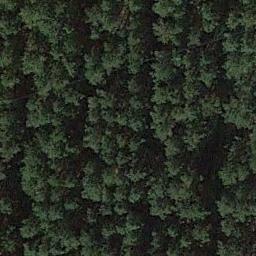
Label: forest